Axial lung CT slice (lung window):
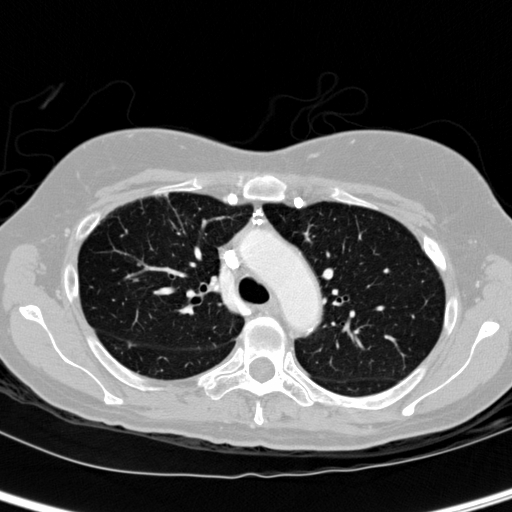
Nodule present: no